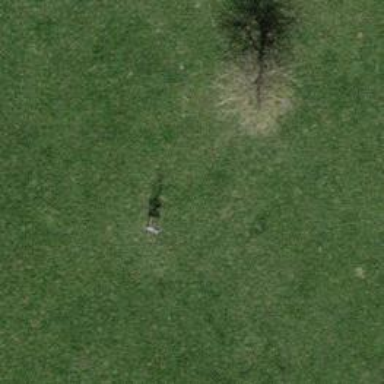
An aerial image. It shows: Row of trees in natural setting.